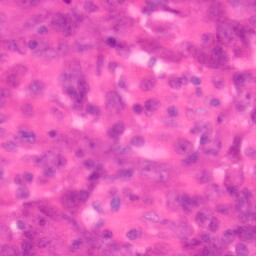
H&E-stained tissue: Colon